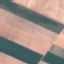
Land use / land cover class: AnnualCrop